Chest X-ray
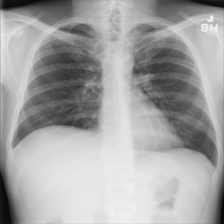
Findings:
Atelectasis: negative
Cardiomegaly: negative
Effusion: negative
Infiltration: negative
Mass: negative
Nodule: negative
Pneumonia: negative
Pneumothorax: negative
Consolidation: negative
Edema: negative
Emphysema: negative
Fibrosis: negative
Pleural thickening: negative
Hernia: negative